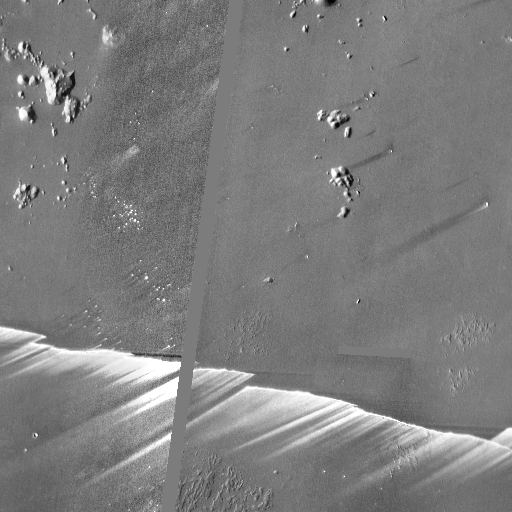
Crater classes present: Background